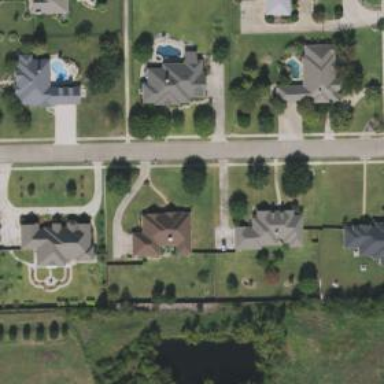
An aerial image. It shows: Residential road.